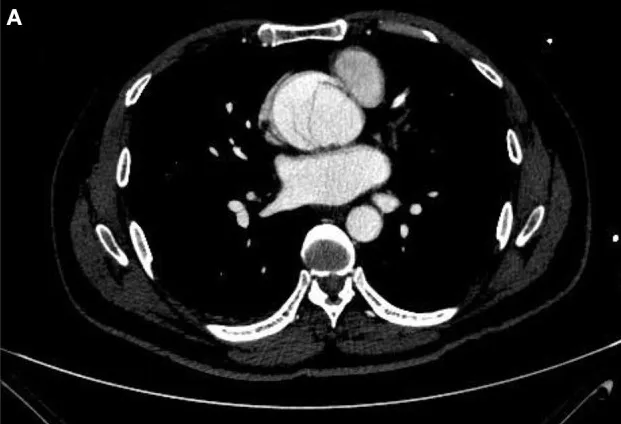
(A) MDCT image of the LAD in an enhancement scan.
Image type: radiology (ct)